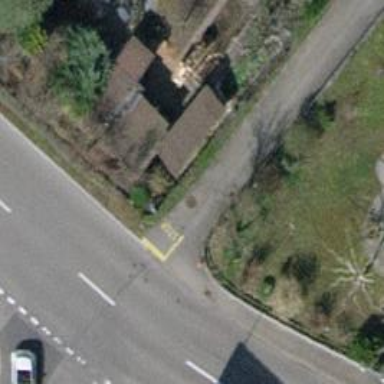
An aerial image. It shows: Bollard barrier.